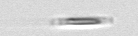
Label: Bacillariophyceae